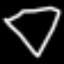
Label: diamond